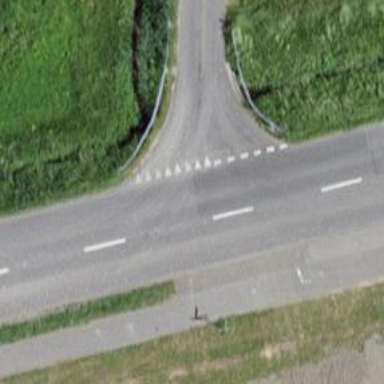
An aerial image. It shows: Asphalt cycleway.